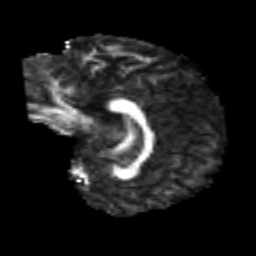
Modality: FA
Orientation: sagittal
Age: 23
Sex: male
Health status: healthy